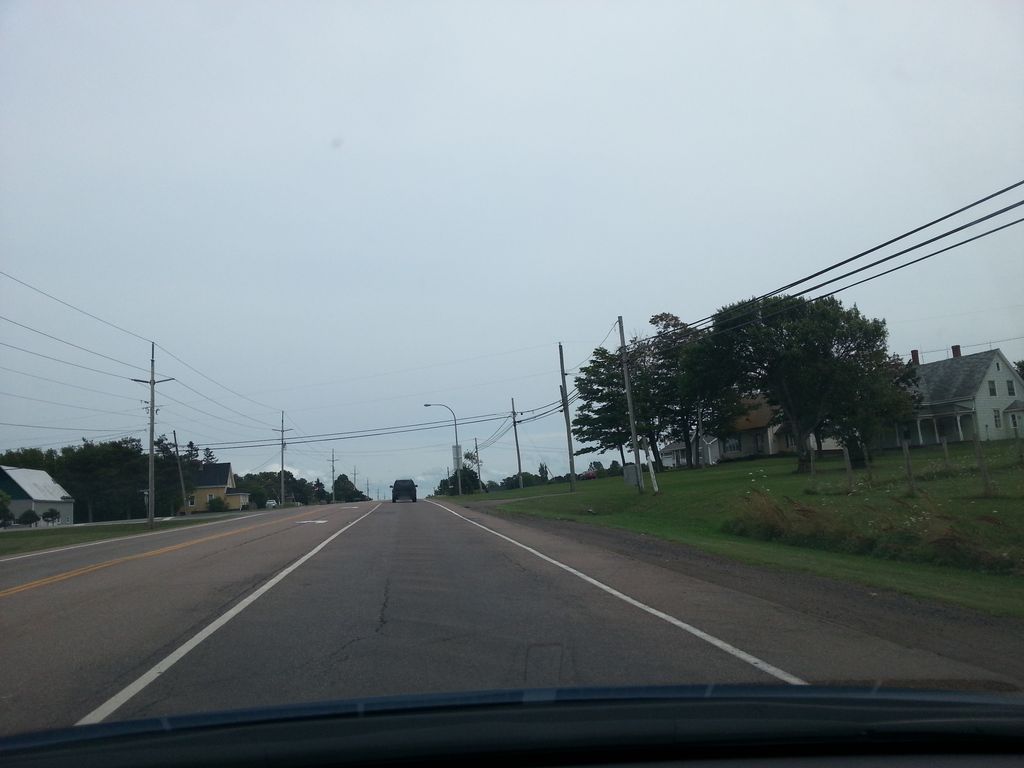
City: charlottetown